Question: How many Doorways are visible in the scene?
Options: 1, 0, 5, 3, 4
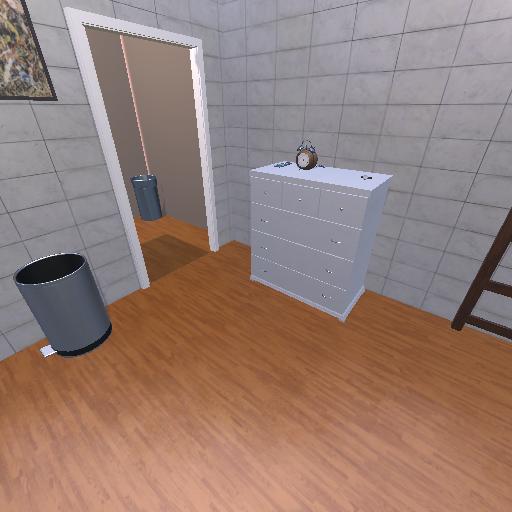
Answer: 1